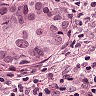
Metastatic tissue present: yes